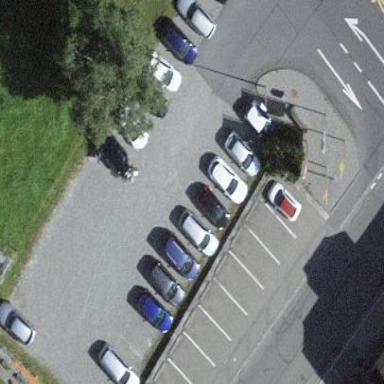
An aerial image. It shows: Parking area with surface.